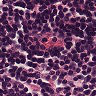
Metastatic tissue present: no